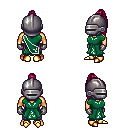
a pixel art fantasy rpg character, male body template, human, tanned skin, sash dress, magenta pants, pink long topknot hairstyle, metal helm, metal gloves, gold boots, four views (front, back, left, right), 2x2 character sprite sheet, small pixel art, hard edges, no anti-aliasing